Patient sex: M
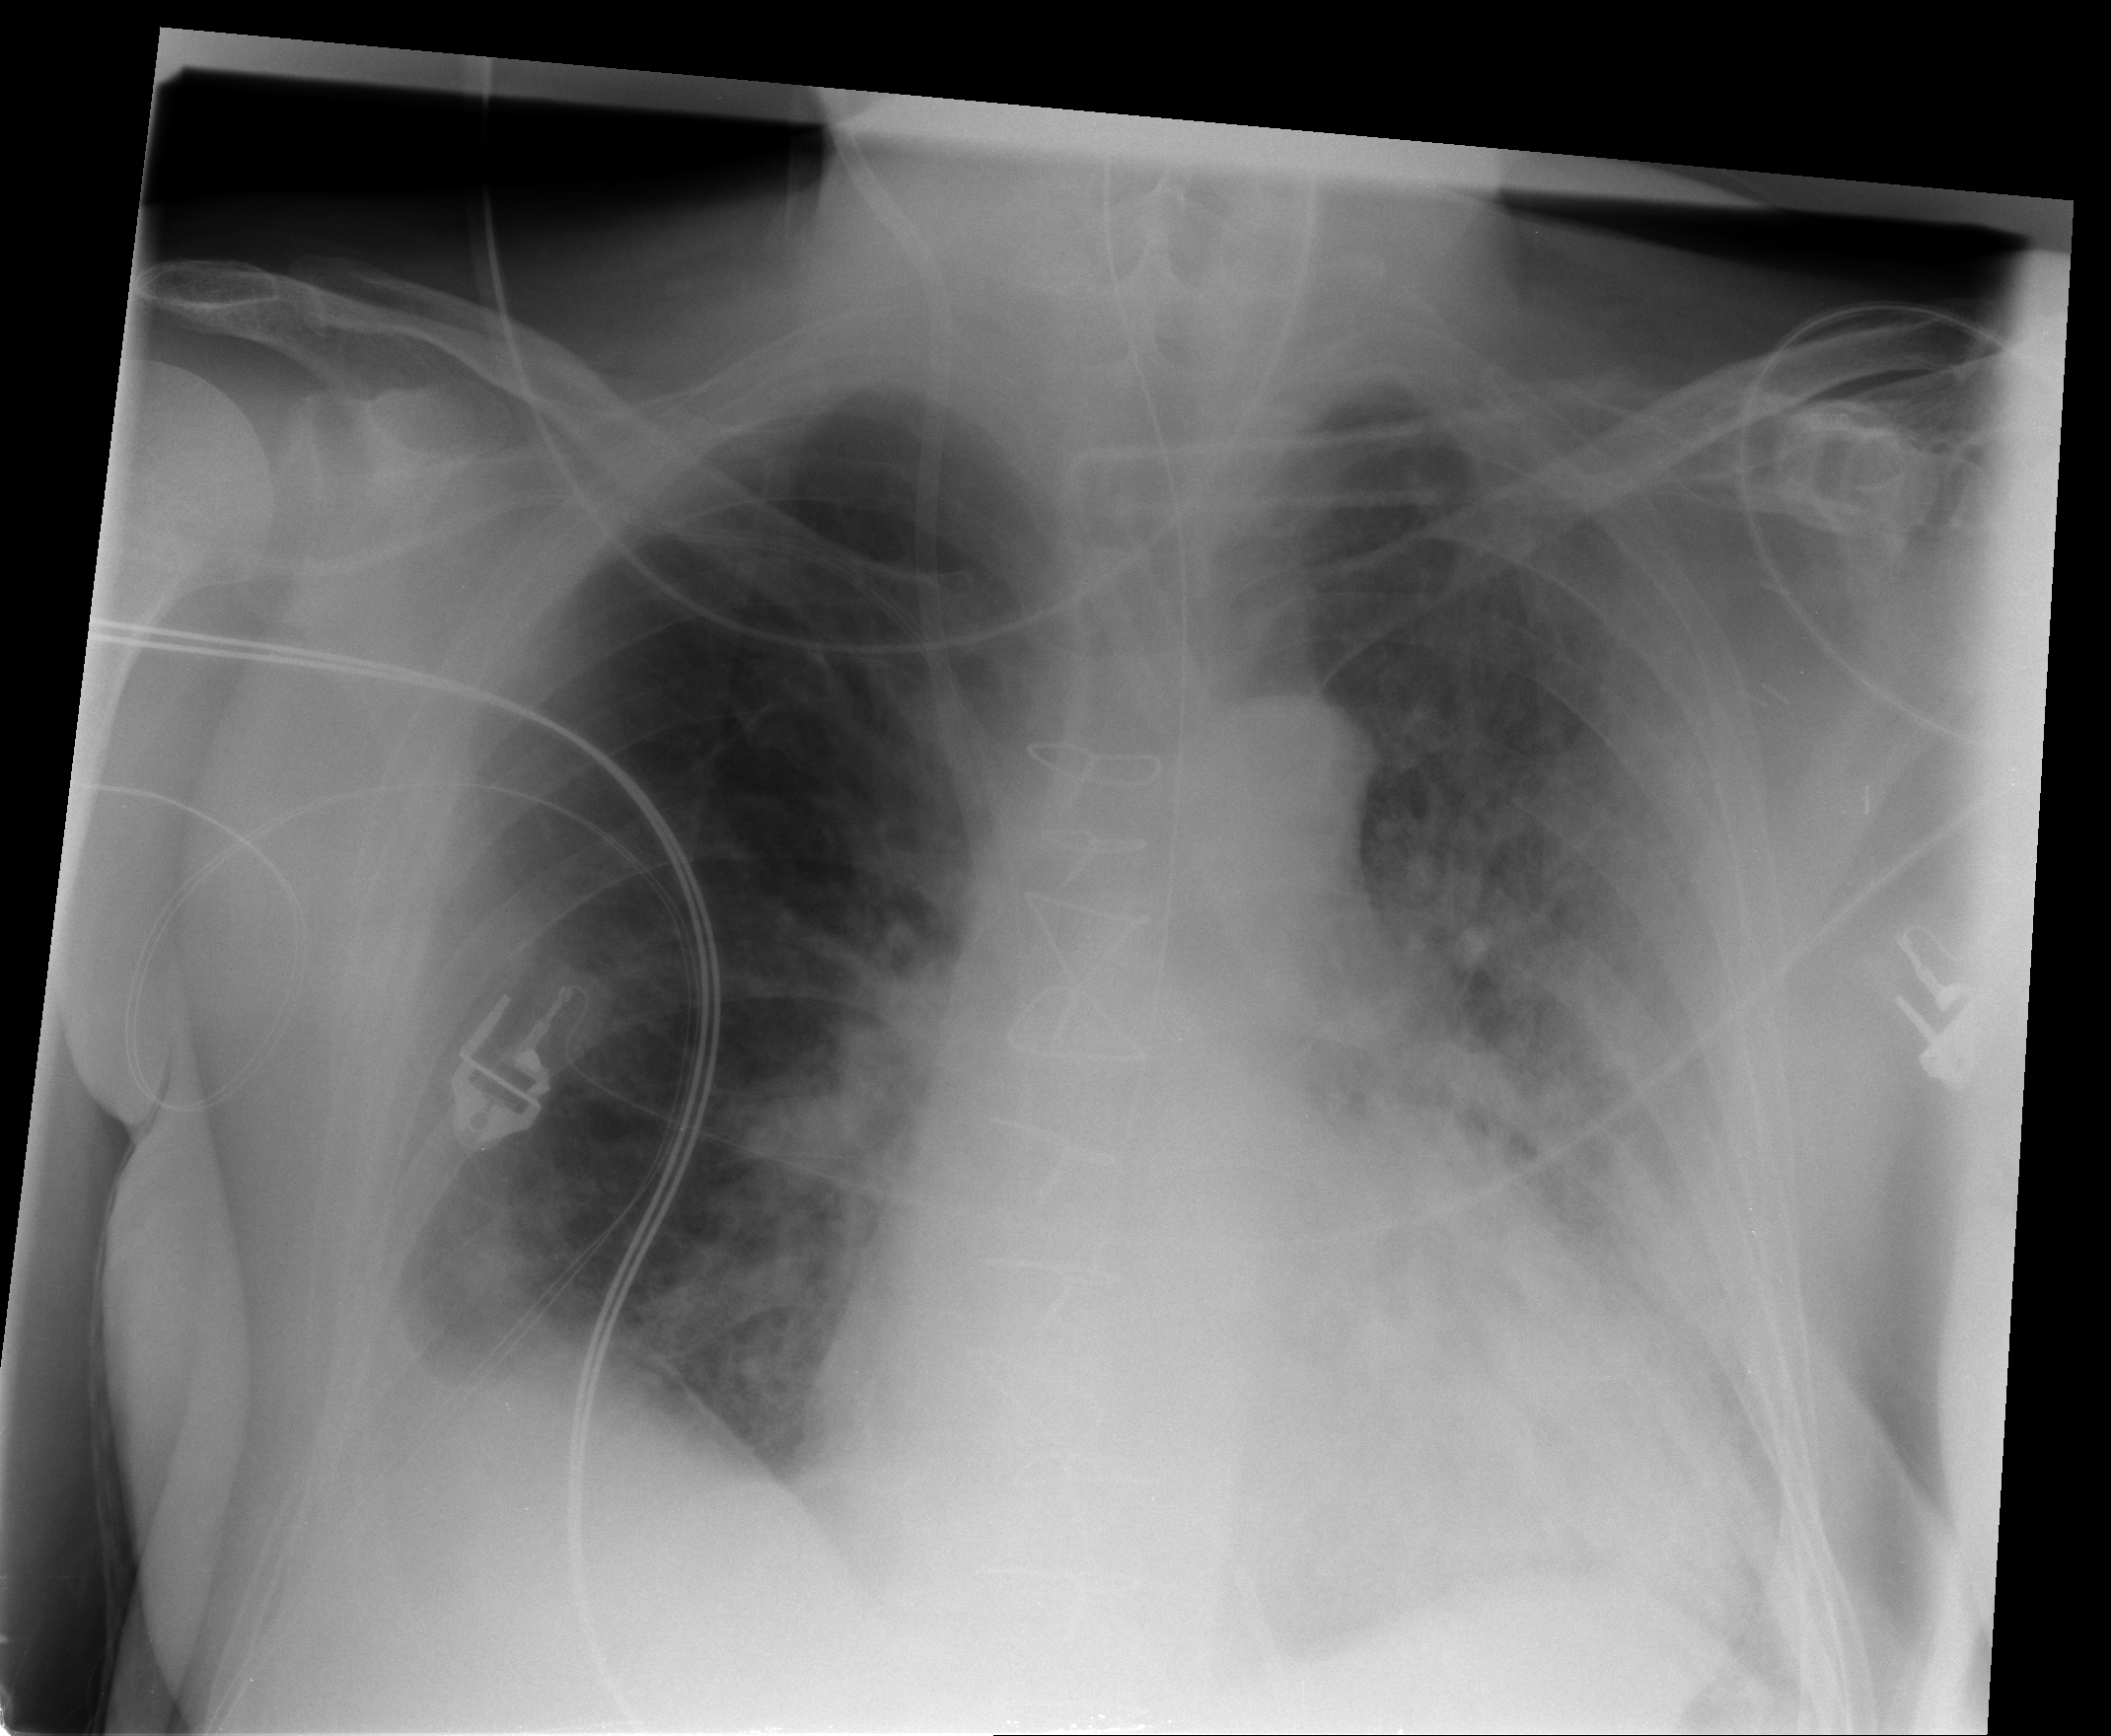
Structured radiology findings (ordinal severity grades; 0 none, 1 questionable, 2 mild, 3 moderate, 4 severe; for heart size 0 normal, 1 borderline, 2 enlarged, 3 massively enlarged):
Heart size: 2
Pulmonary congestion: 3
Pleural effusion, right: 2
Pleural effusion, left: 3
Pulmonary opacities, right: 1
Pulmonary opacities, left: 3
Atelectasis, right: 2
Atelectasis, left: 3